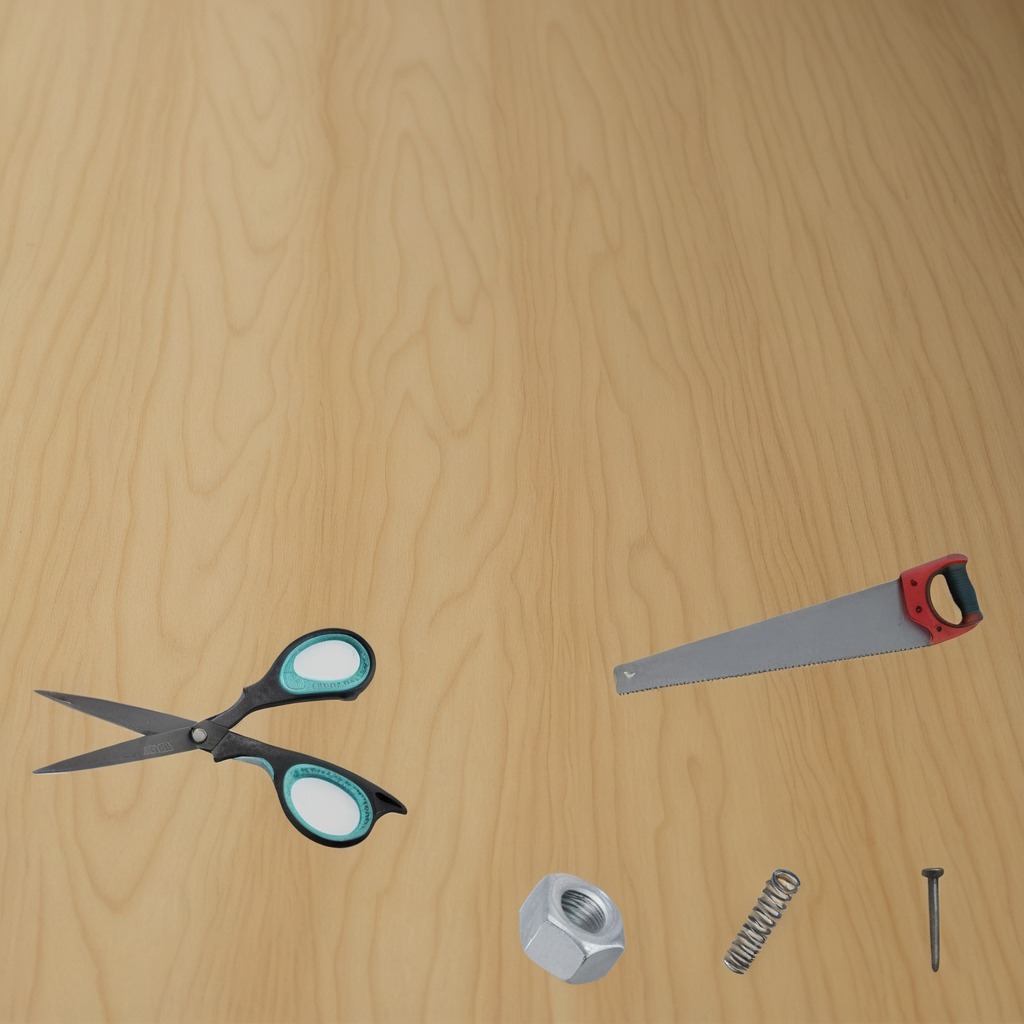
A pair of scissors, a pair of scissors, a pair of scissors, and an iron nail are lying on the plywood surface.